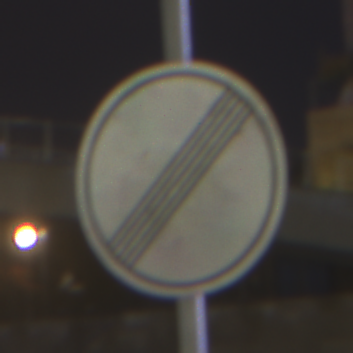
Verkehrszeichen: EndeSaemtlicherBegrenzungen
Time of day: Night
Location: Outdoor (Urban)
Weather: PartlyCloudy
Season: NotSpecified
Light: Artificial